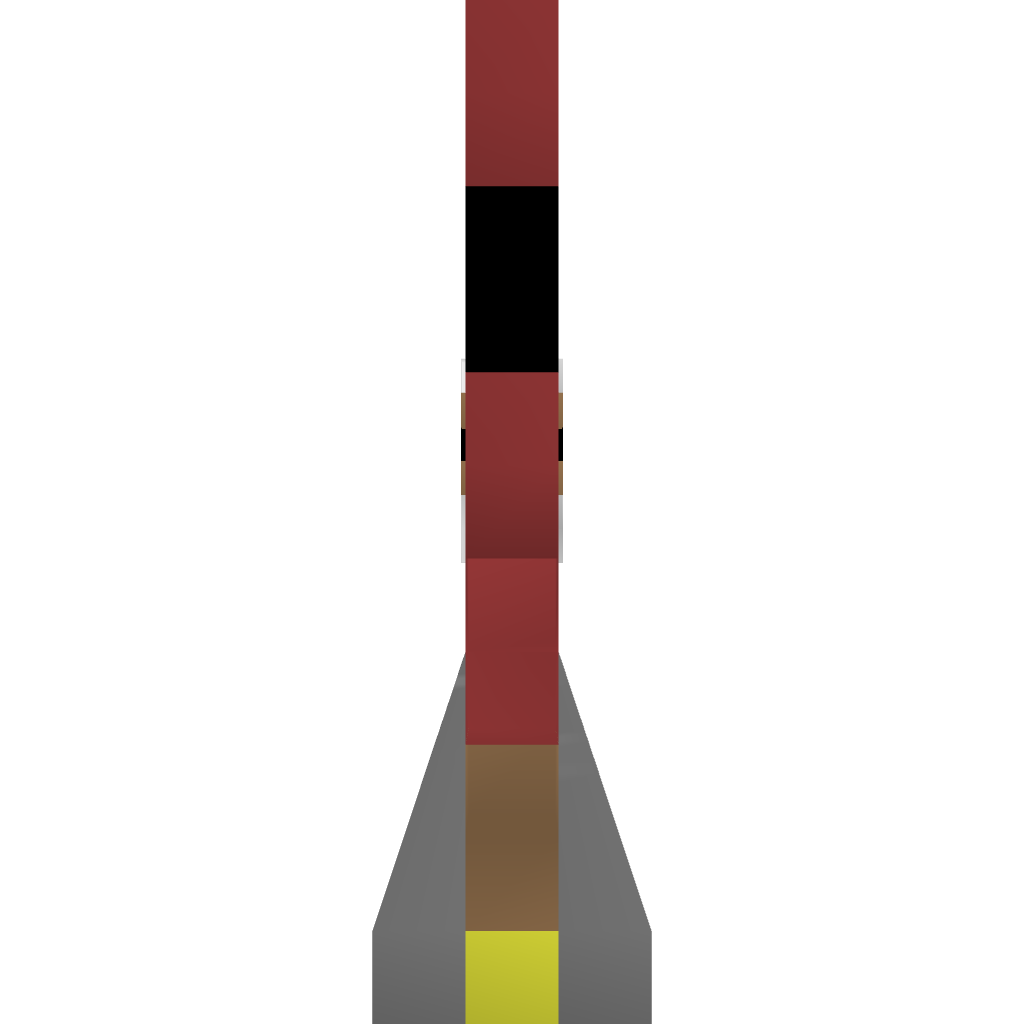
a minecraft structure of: Animal Faces! bad low quality